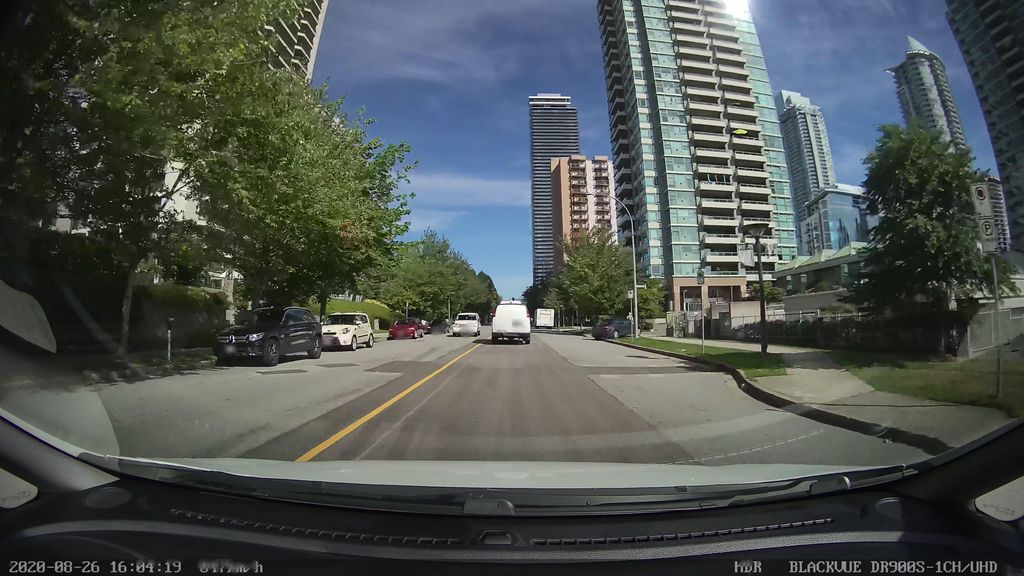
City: vancouver